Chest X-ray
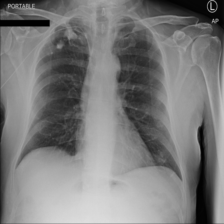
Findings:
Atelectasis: negative
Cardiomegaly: negative
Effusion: negative
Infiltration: negative
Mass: positive
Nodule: negative
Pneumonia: negative
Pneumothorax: negative
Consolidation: negative
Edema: negative
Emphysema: negative
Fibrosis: negative
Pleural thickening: negative
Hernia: negative